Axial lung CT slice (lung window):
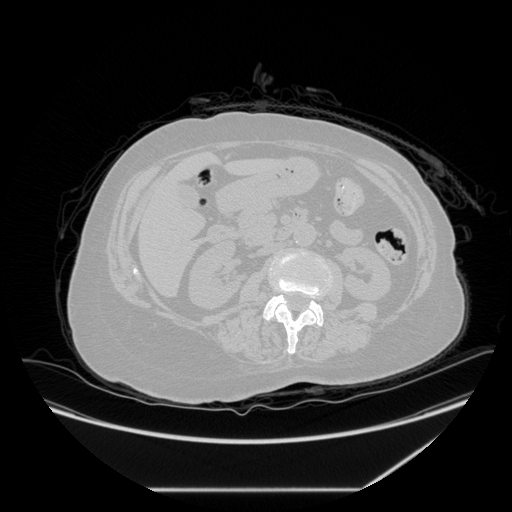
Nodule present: no